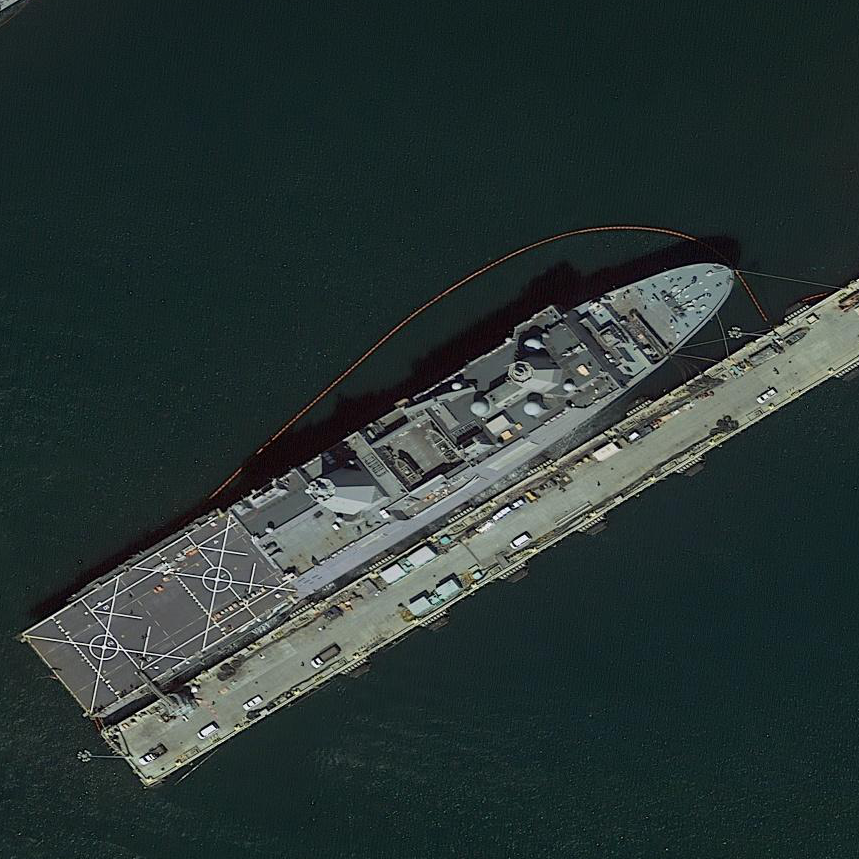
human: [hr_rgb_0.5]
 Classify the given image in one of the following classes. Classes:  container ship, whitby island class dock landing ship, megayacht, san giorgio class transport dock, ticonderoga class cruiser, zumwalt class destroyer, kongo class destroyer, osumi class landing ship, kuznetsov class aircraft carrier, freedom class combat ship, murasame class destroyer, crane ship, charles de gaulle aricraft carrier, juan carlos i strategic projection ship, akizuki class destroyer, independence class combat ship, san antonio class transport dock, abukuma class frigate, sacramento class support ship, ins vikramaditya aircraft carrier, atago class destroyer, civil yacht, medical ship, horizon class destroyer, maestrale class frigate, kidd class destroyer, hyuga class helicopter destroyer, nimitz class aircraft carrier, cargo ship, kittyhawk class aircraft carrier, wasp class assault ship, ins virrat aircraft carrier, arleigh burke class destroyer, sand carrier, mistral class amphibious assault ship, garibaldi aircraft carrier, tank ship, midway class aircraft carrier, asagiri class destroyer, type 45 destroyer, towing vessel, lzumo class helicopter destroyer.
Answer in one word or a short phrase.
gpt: San Antonio class transport dock